Interaction volume radius: 10 \u00c5
Interaction volume height: 15 \u00c5
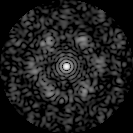
Disorder parameter: 0.7249